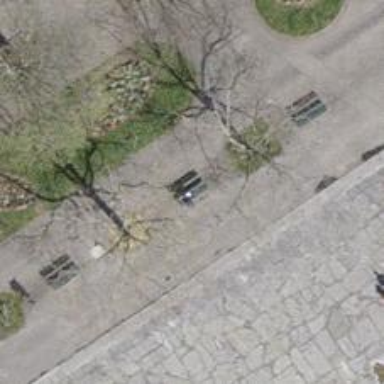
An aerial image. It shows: Bench for seating.